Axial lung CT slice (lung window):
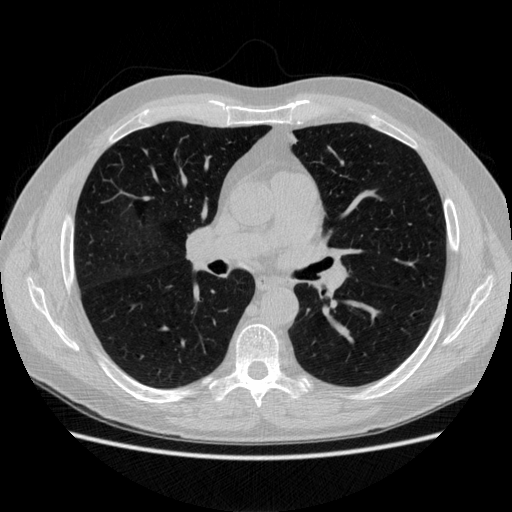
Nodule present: no